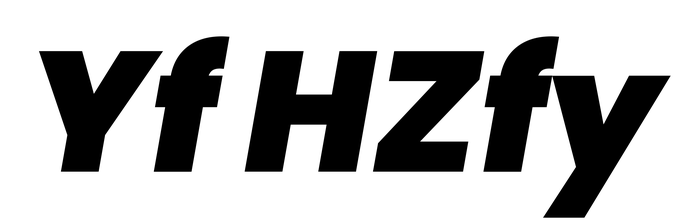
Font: Poppins-BlackItalic